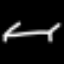
Label: bed